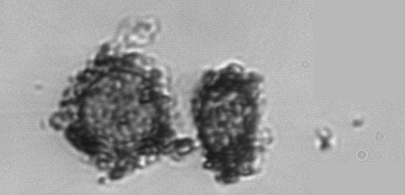
Label: Thalassiosira_TAG_external_detritus